Field crop: maize
Growth stage: 2
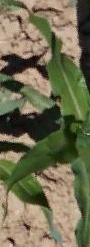
Species: maize